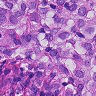
Metastatic tissue present: yes